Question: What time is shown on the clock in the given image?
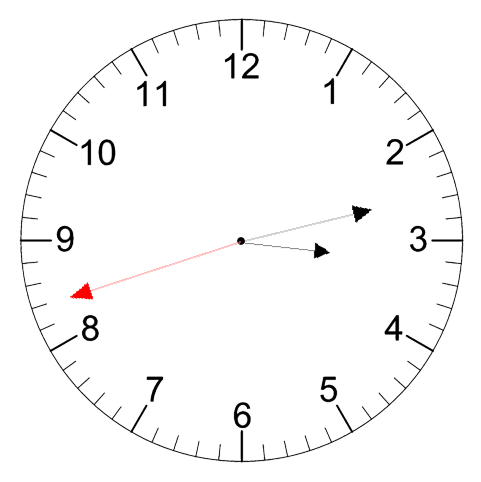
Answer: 03:12:42